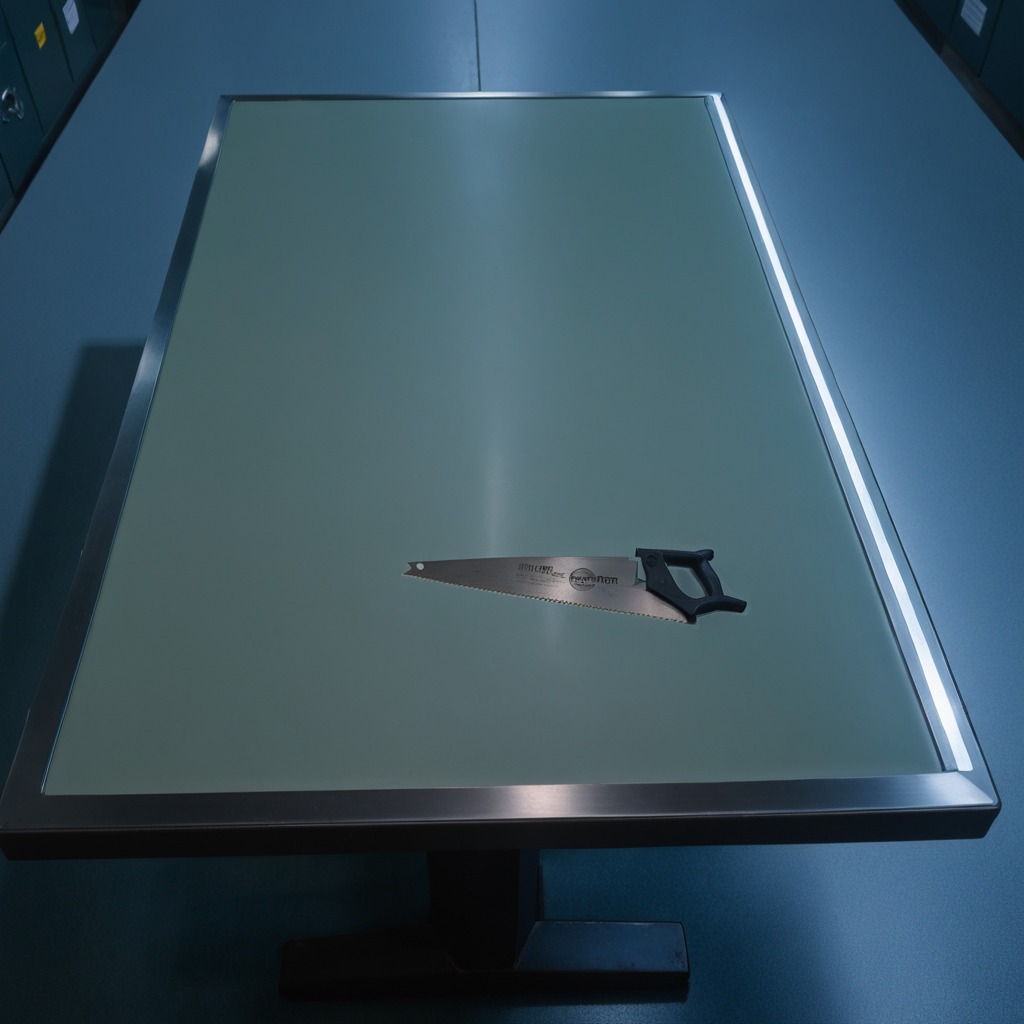
A metal saw is lying on a clean empty table in a railway signal maintenance room lit by harsh overhead fluorescents.